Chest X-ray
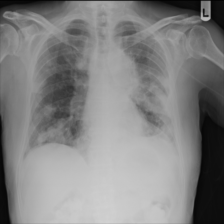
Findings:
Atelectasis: negative
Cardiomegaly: negative
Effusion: negative
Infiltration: negative
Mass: negative
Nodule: negative
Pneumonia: negative
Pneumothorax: negative
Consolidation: negative
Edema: negative
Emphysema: negative
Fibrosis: negative
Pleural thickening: negative
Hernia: negative